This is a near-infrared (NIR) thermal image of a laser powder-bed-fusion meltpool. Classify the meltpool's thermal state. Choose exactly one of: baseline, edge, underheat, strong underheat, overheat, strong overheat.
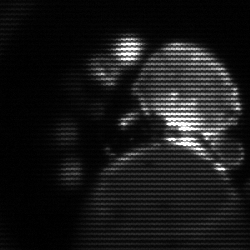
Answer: edge